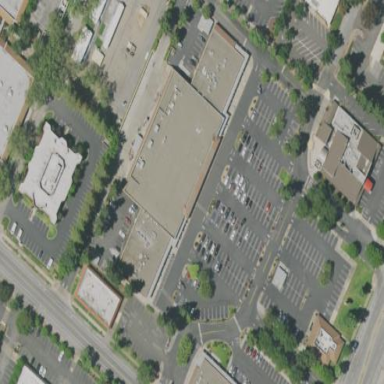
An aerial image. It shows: Retail area.